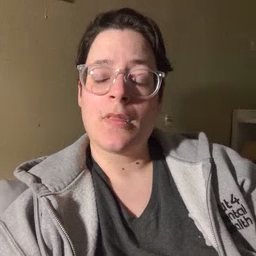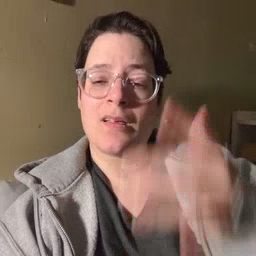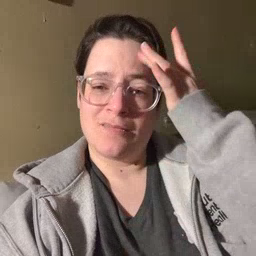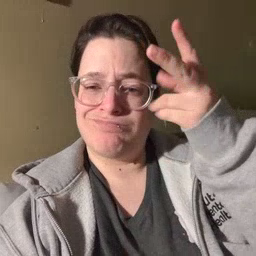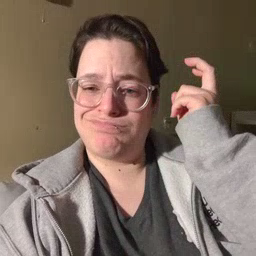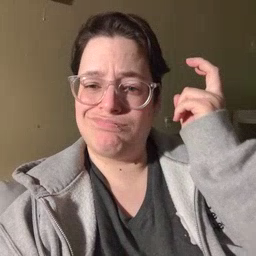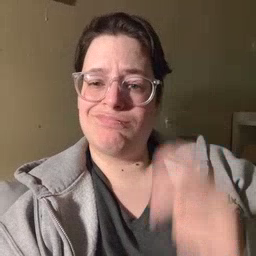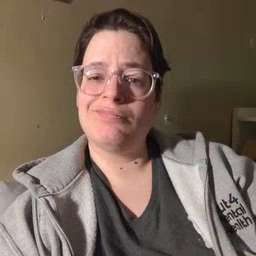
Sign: sick